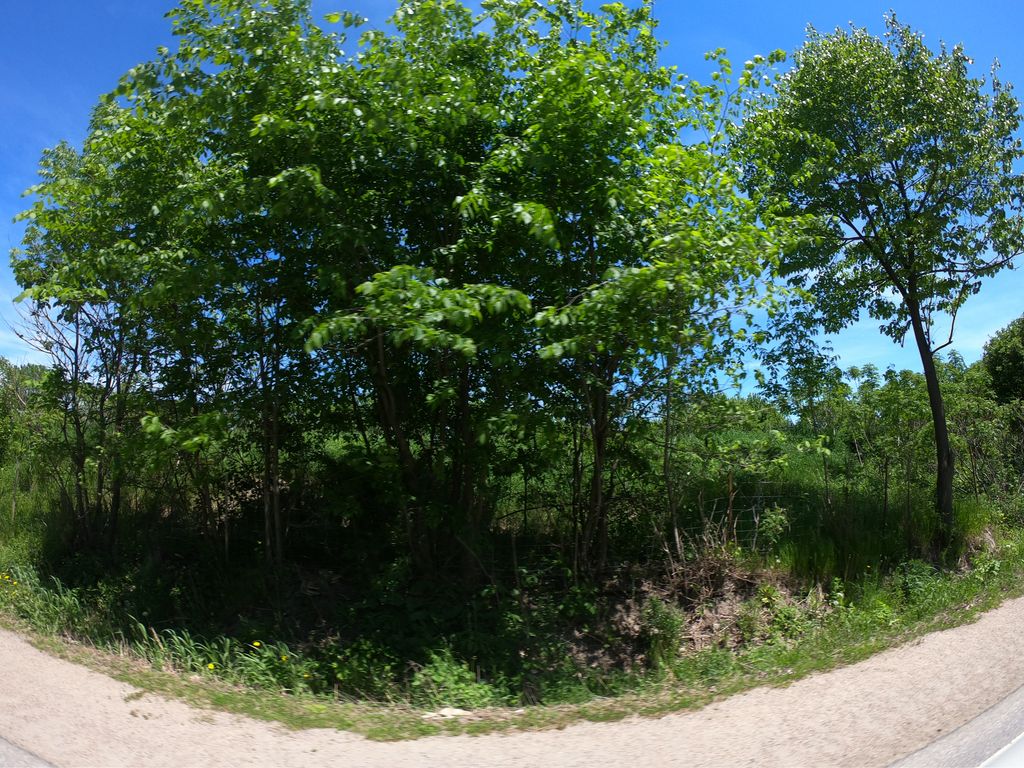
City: ottawa-gatineau